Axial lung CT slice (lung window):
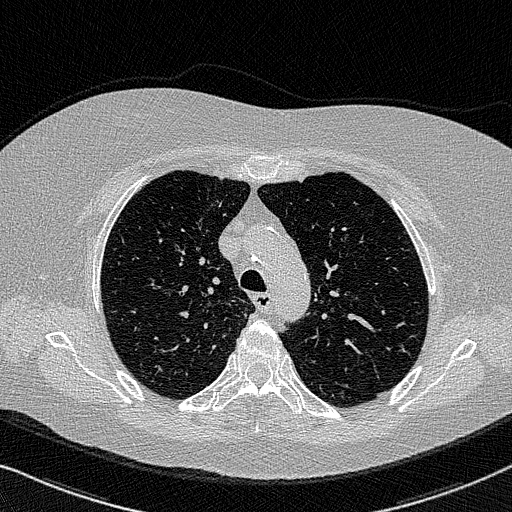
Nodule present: no